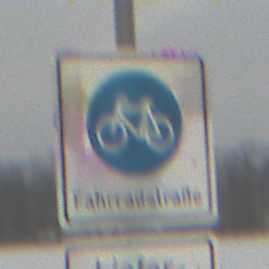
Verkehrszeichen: BeginnFahrradstrasse
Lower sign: BesondereFahrzeugeUndTransportgueter5
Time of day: MorningAfternoon
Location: Outdoor (Nature)
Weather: Overcast
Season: Winter
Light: Natural